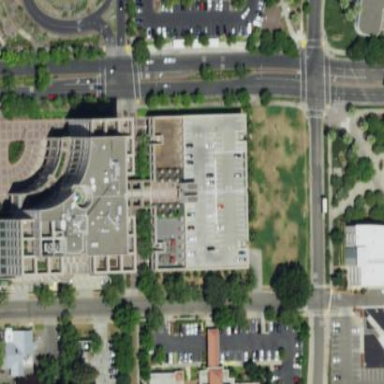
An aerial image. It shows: Multi-storey parking building.